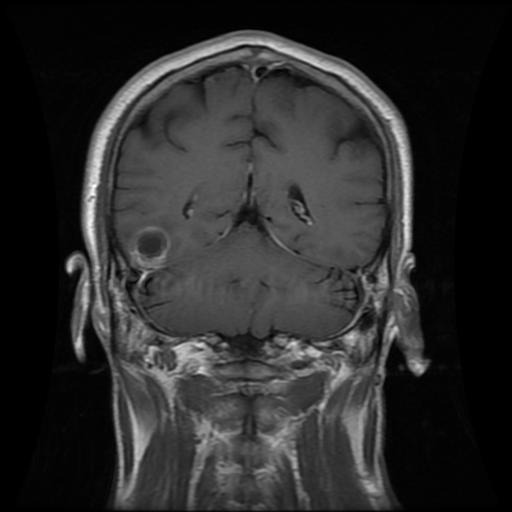
Label: glioma